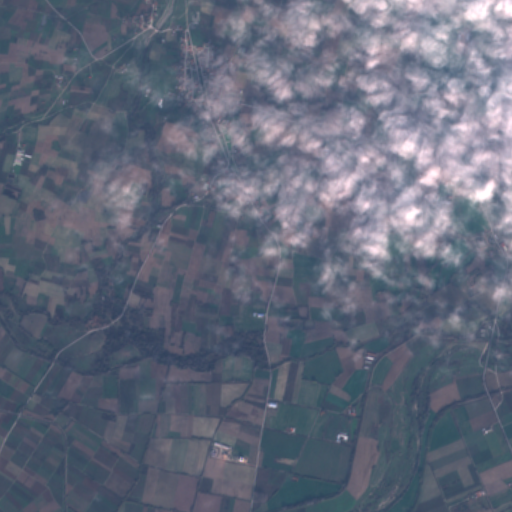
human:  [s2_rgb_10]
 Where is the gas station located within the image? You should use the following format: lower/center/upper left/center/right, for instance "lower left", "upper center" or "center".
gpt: The gas station is located in the upper center of the image.
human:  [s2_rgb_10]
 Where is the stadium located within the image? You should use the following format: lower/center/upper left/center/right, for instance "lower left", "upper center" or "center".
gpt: The stadium is located in the upper right of the image.
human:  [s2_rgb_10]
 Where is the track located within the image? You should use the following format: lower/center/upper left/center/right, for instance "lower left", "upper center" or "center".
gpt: There is no track in the image.